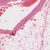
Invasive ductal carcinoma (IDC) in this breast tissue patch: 0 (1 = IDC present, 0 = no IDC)